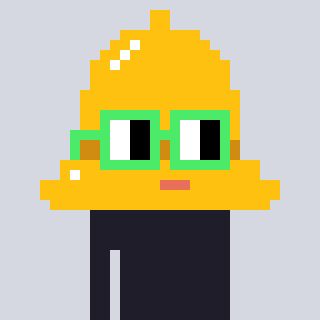
a pixel art character with square light green glasses, a bell-shaped head and a green-colored body on a cool background